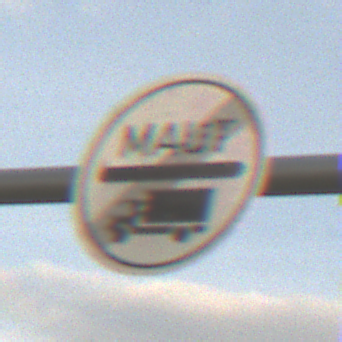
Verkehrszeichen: EndeMautpflicht
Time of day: SunriseSunset
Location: Outdoor (Nature)
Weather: PartlyCloudy
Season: NotSpecified
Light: Natural